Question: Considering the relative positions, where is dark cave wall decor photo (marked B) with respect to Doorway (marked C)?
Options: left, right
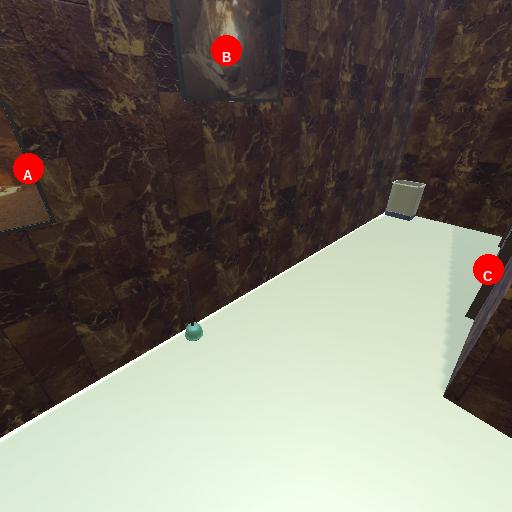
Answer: left